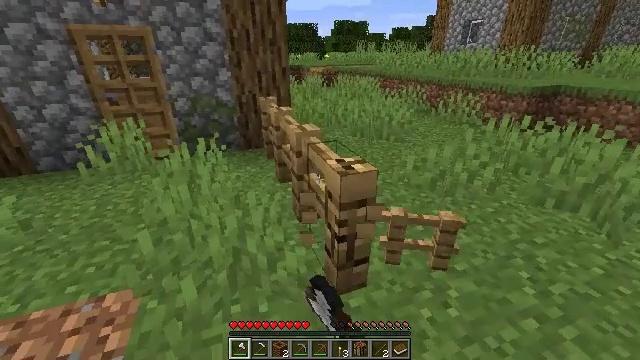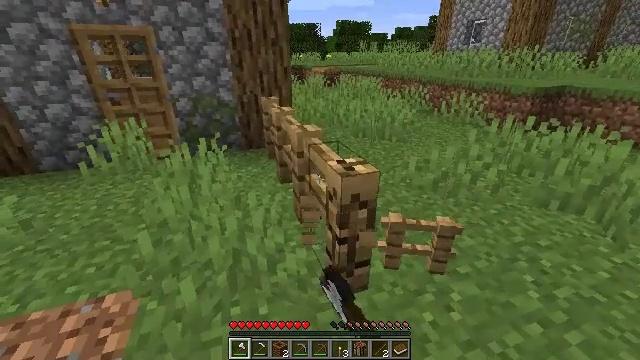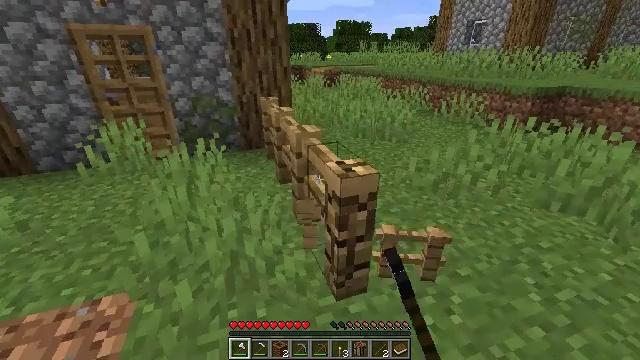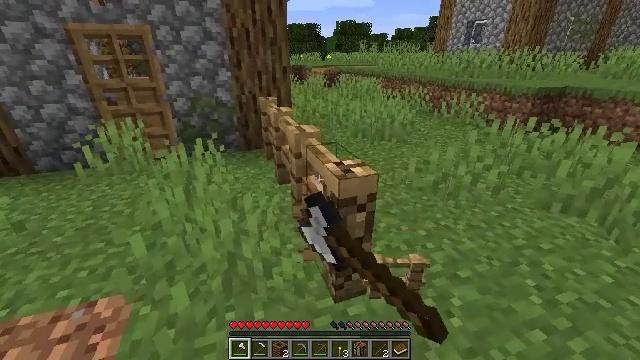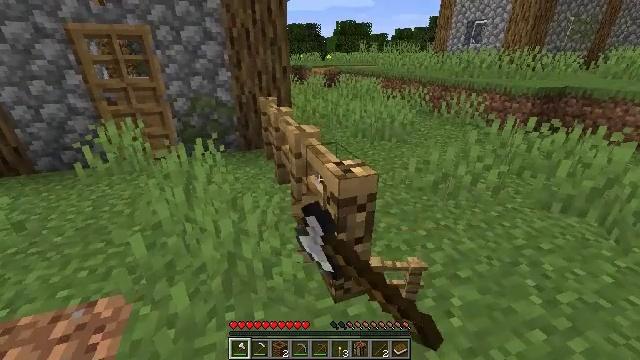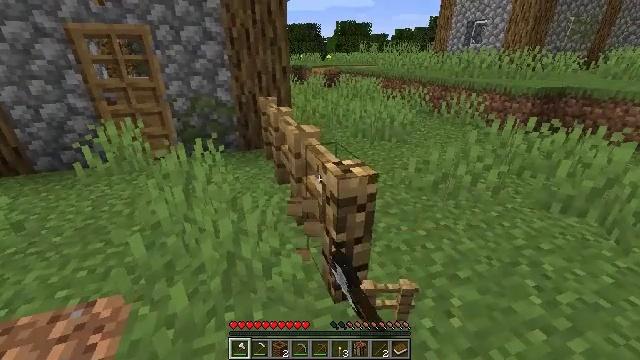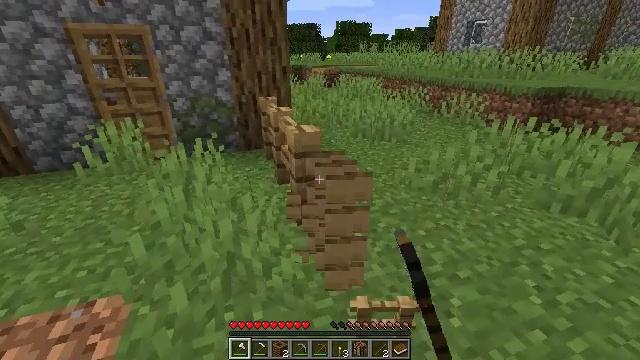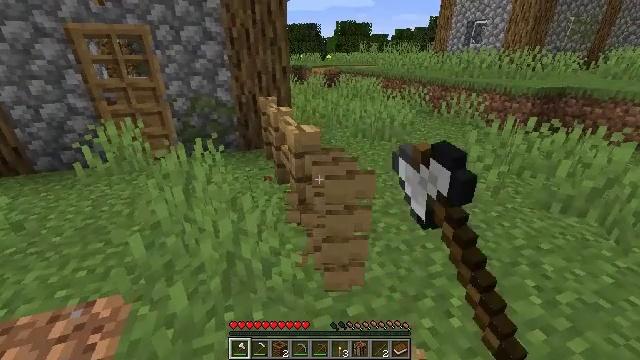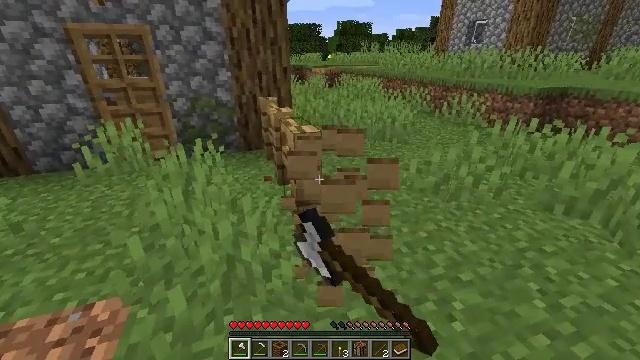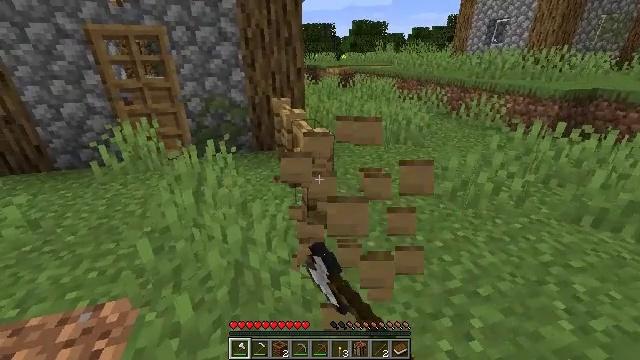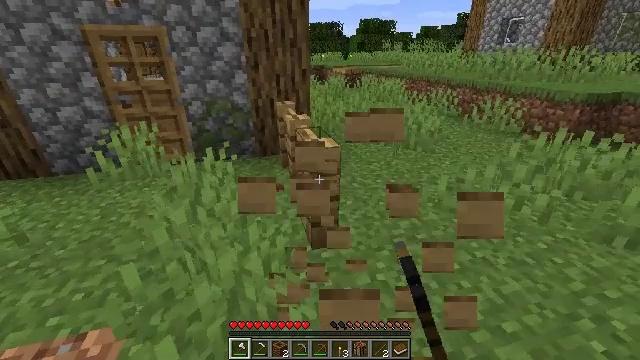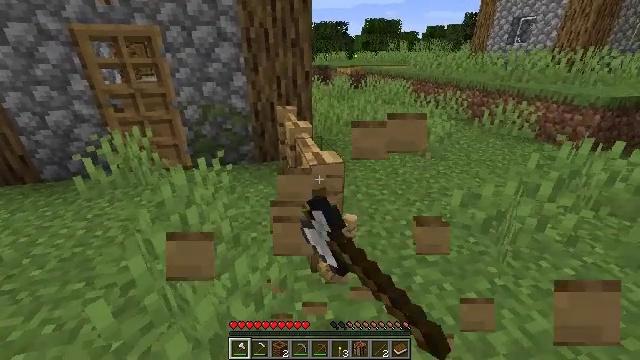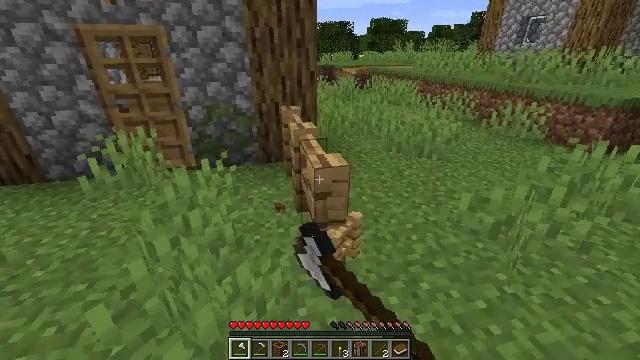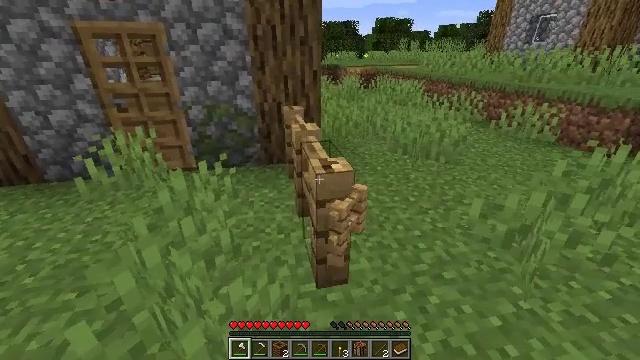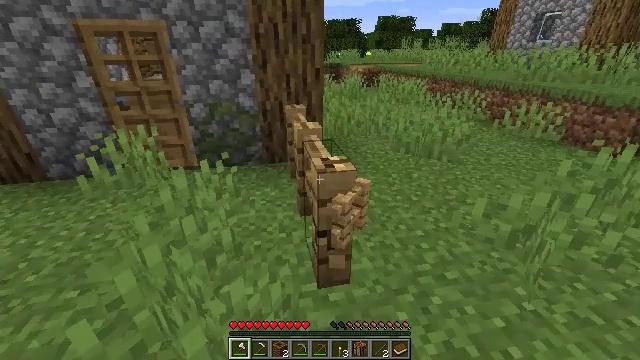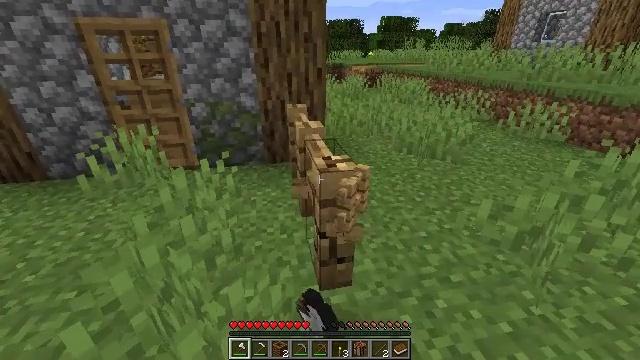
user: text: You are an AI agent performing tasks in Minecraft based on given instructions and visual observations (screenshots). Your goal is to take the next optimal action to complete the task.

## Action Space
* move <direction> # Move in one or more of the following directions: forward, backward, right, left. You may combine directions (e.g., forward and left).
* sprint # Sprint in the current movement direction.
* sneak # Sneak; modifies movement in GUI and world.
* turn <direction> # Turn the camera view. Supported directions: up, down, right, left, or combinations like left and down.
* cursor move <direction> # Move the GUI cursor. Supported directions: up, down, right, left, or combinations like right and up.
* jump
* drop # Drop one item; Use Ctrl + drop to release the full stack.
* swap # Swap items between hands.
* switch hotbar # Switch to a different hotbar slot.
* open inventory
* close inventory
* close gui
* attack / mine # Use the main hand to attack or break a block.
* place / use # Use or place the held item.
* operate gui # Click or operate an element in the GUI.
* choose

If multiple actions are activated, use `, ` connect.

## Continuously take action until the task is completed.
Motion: motion action
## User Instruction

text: Gather the oak fence pieces.
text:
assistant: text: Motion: attack / mine
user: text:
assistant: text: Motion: attack / mine
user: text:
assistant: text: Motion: attack / mine
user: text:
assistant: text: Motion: attack / mine
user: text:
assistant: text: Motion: attack / mine
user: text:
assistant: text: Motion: attack / mine
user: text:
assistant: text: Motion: attack / mine
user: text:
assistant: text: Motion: move forward, attack / mine
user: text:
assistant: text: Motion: move forward, turn left, attack / mine
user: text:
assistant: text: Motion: move forward, turn left, attack / mine
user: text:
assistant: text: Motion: move forward, attack / mine
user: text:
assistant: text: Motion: turn left, attack / mine
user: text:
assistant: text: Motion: attack / mine
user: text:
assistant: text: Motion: attack / mine
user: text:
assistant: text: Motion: attack / mine
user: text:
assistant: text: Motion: attack / mine
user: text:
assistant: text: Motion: attack / mine
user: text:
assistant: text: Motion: attack / mine
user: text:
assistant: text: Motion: attack / mine
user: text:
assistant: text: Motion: attack / mine
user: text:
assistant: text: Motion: attack / mine
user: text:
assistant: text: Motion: attack / mine
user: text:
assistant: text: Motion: attack / mine
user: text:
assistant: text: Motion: attack / mine
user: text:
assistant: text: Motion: move forward, attack / mine
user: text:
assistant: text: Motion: move forward, attack / mine
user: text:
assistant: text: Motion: move forward, attack / mine
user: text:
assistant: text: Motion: attack / mine
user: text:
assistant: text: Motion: attack / mine
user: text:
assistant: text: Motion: attack / mine